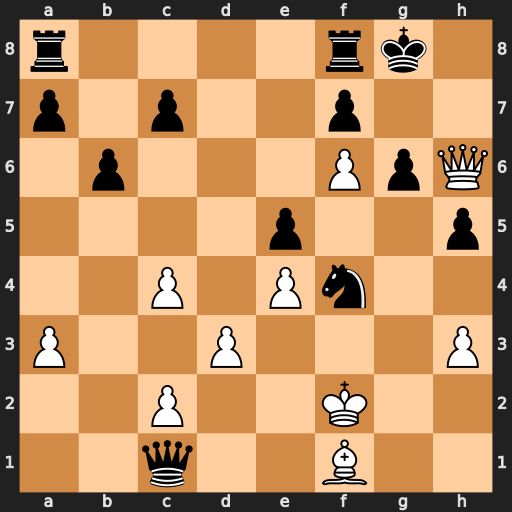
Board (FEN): r4rk1/p1p2p2/1p3PpQ/4p2p/2P1Pn2/P2P3P/2P2K2/2q2B2
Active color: w
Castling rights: -
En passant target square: -
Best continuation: Qg7#